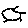
Label: sun